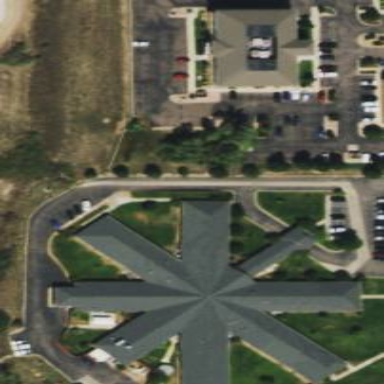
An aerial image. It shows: Nursing home building.